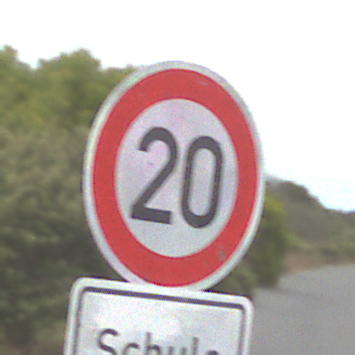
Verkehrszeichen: Geschwindigkeit20
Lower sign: HinweisDurchVerbaleAngabe8
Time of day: Midday
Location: Outdoor (Nature)
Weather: Overcast
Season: NotSpecified
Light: Natural